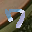
Label: 7